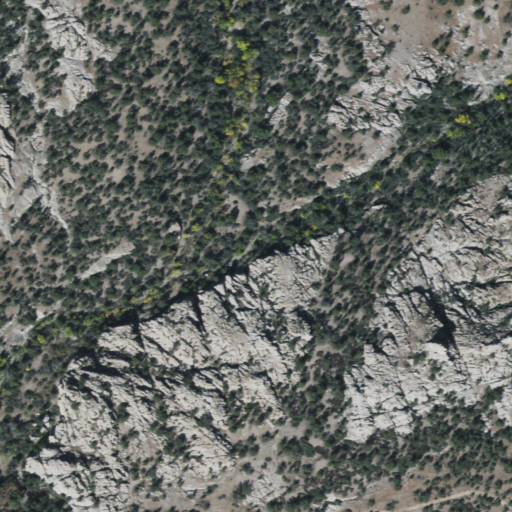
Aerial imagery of mountains in Arizona named Aquarius Mountains containing shrub and evergreen forest